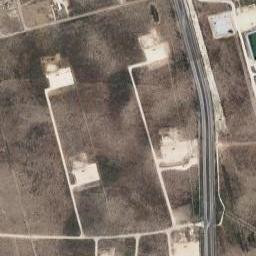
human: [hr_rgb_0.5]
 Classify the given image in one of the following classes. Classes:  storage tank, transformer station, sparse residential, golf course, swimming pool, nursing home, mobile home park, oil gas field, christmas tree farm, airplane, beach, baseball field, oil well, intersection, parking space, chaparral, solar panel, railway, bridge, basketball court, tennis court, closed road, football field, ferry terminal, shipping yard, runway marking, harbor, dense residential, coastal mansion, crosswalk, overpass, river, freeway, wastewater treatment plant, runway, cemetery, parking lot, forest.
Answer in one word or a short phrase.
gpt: oil gas field